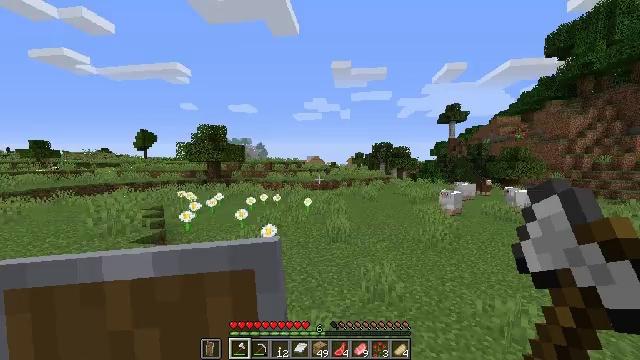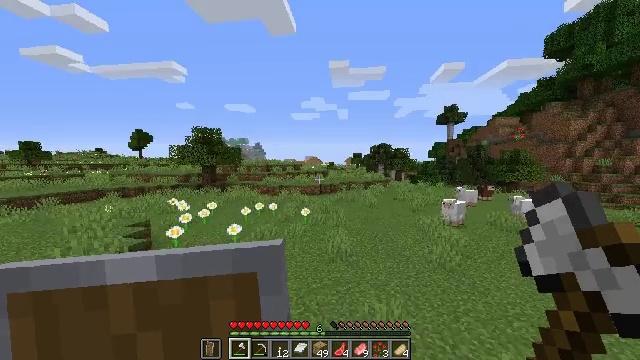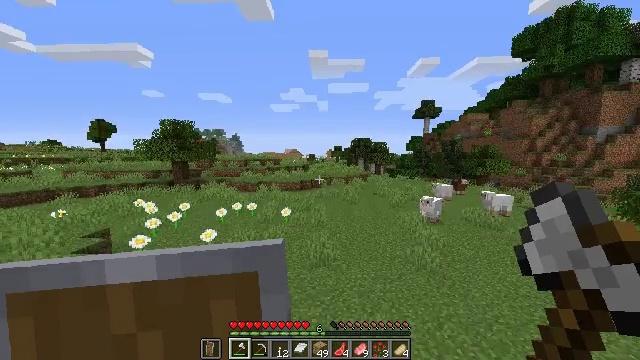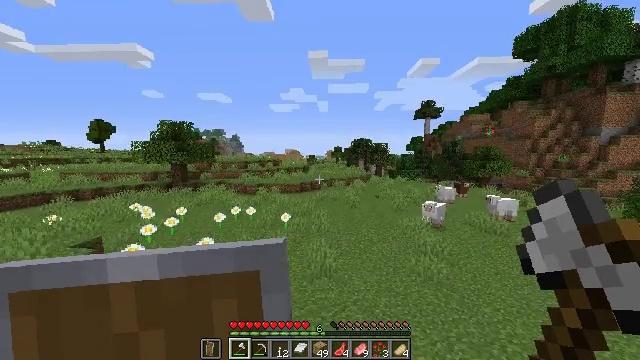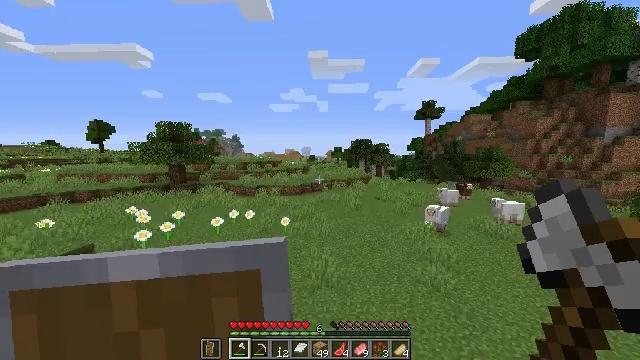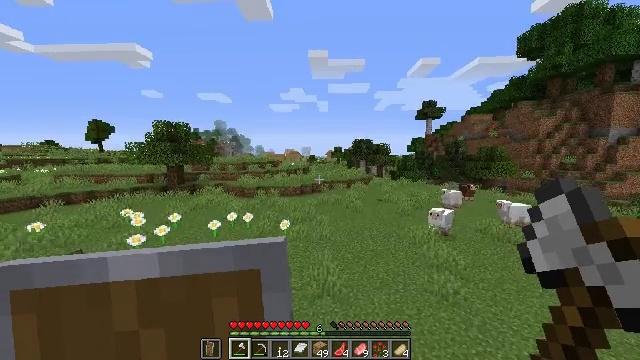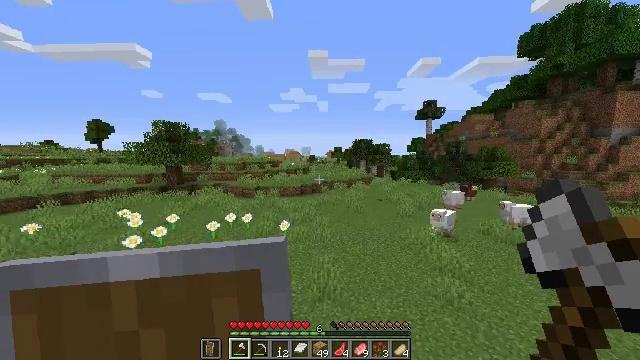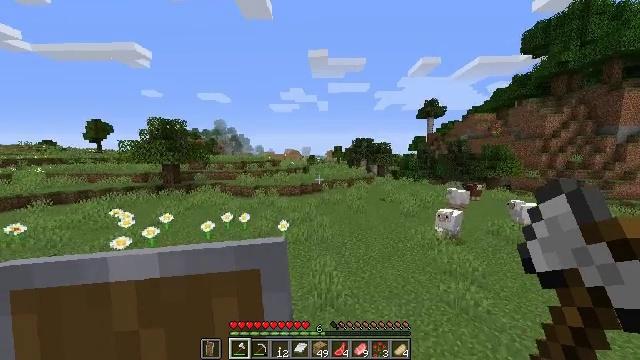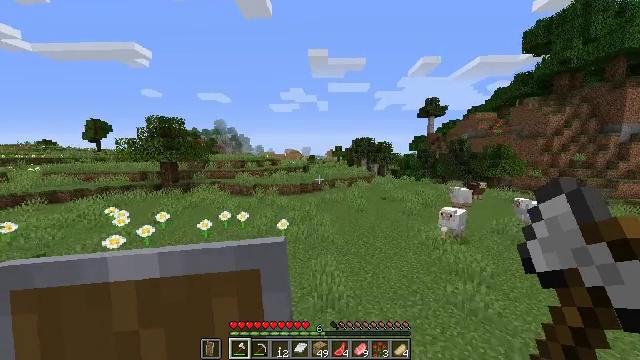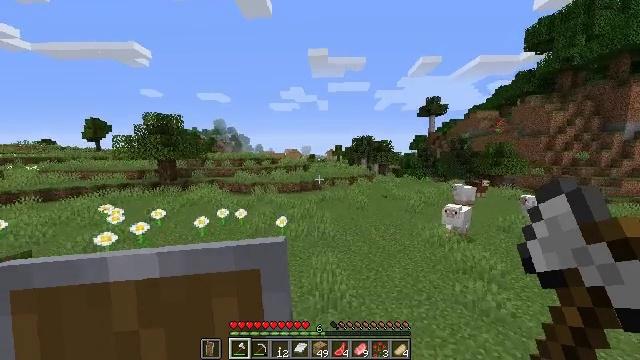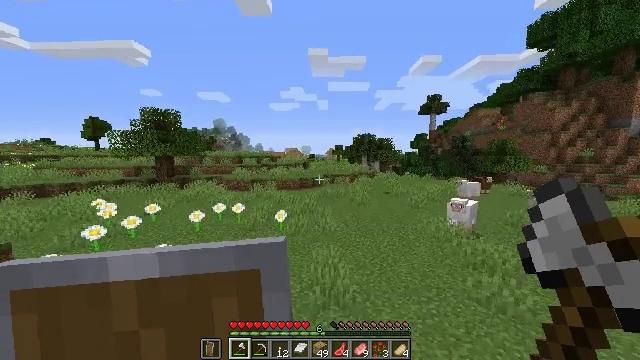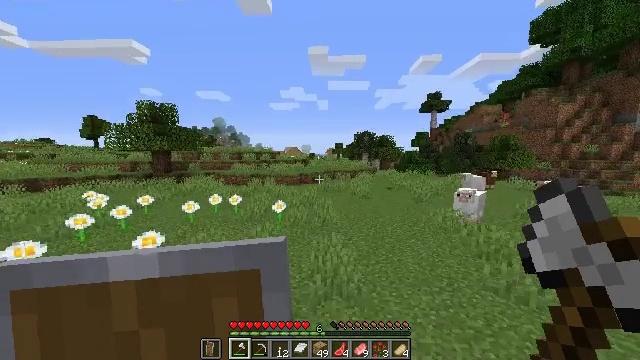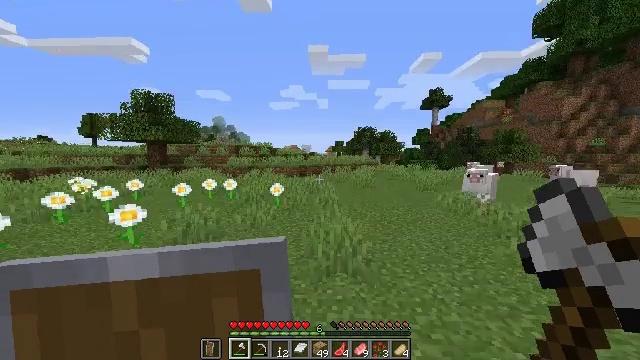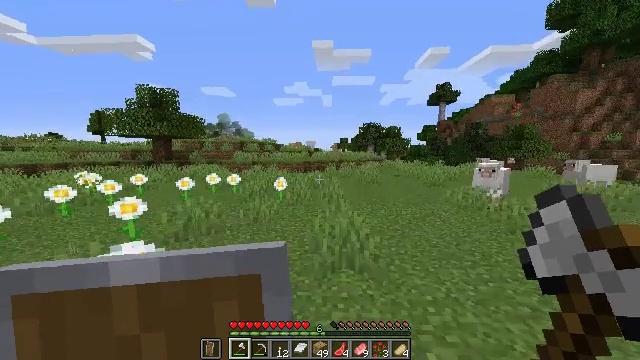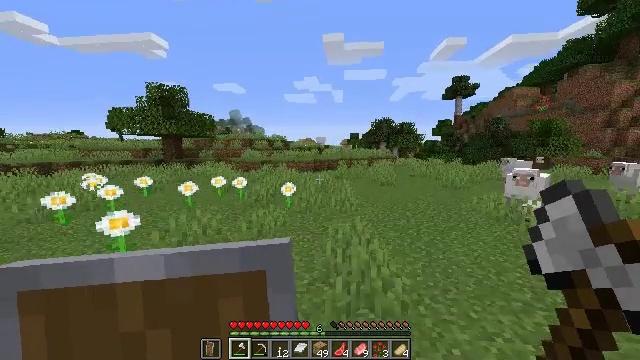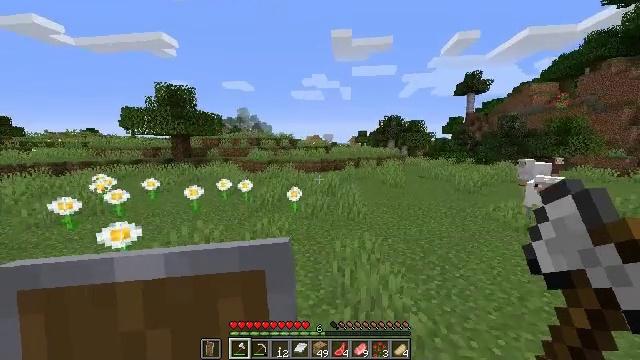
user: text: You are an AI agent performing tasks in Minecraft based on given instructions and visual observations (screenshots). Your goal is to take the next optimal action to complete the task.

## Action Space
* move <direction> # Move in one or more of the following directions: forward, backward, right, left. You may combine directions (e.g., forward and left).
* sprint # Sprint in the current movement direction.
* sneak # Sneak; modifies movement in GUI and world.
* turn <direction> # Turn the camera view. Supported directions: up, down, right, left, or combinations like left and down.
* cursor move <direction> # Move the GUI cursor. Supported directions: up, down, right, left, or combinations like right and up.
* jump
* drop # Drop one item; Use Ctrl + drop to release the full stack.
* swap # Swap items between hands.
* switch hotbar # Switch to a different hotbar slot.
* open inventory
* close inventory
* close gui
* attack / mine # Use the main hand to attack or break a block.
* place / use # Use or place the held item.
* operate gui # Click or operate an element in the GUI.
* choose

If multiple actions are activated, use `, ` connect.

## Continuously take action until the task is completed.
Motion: motion action
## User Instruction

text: Break the composter to recycle it.
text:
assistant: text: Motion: move forward, sprint, jump
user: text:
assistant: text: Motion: move forward, sprint, turn right and down, jump
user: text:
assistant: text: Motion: move forward, sprint, jump
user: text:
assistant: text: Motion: move forward, sprint, jump
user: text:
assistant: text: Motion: move forward, sprint, jump
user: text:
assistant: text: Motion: move forward, sprint, jump
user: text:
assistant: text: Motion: move forward, sprint, jump
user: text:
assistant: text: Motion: move forward, sprint, jump
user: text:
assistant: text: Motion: move forward, sprint, jump
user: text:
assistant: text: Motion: move forward, sprint, jump
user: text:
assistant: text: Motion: move forward, sprint, jump
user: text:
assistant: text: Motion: move forward, sprint, jump
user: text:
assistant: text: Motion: move forward, sprint, turn left, jump
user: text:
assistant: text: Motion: move forward, sprint, turn left and down, jump
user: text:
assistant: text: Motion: move forward, sprint, turn left, jump
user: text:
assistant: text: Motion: move forward, sprint, turn left, jump
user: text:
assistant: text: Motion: move forward, sprint, turn left, jump
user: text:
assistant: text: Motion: move forward, sprint, turn left, jump
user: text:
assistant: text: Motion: move forward, sprint, turn left, jump
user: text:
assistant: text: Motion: move forward, sprint, jump
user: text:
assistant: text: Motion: move forward, sprint, jump
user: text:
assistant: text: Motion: move forward, sprint, jump
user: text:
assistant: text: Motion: move forward, sprint, jump
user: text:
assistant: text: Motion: move forward, sprint, jump
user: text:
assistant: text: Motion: move forward, sprint, jump
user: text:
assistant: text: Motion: move forward, sprint, jump
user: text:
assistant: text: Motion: move forward, sprint, jump
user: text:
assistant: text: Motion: move forward, sprint, jump
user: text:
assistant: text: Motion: move forward, sprint, jump
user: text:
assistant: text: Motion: move forward, sprint, jump